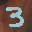
Label: 3